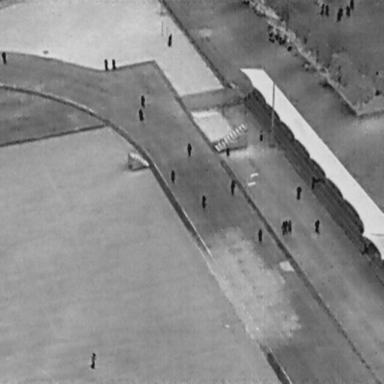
There are 24 People in the infrared image.